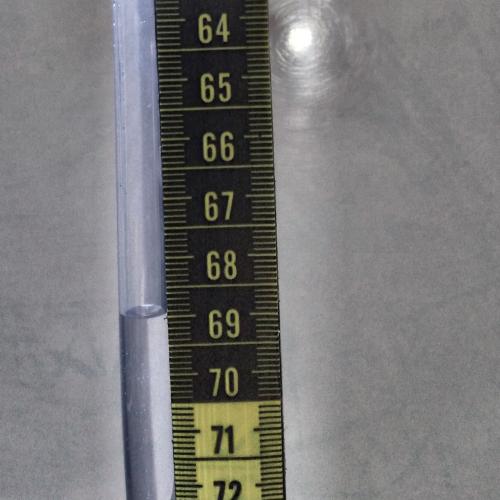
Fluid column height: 69.0 cm